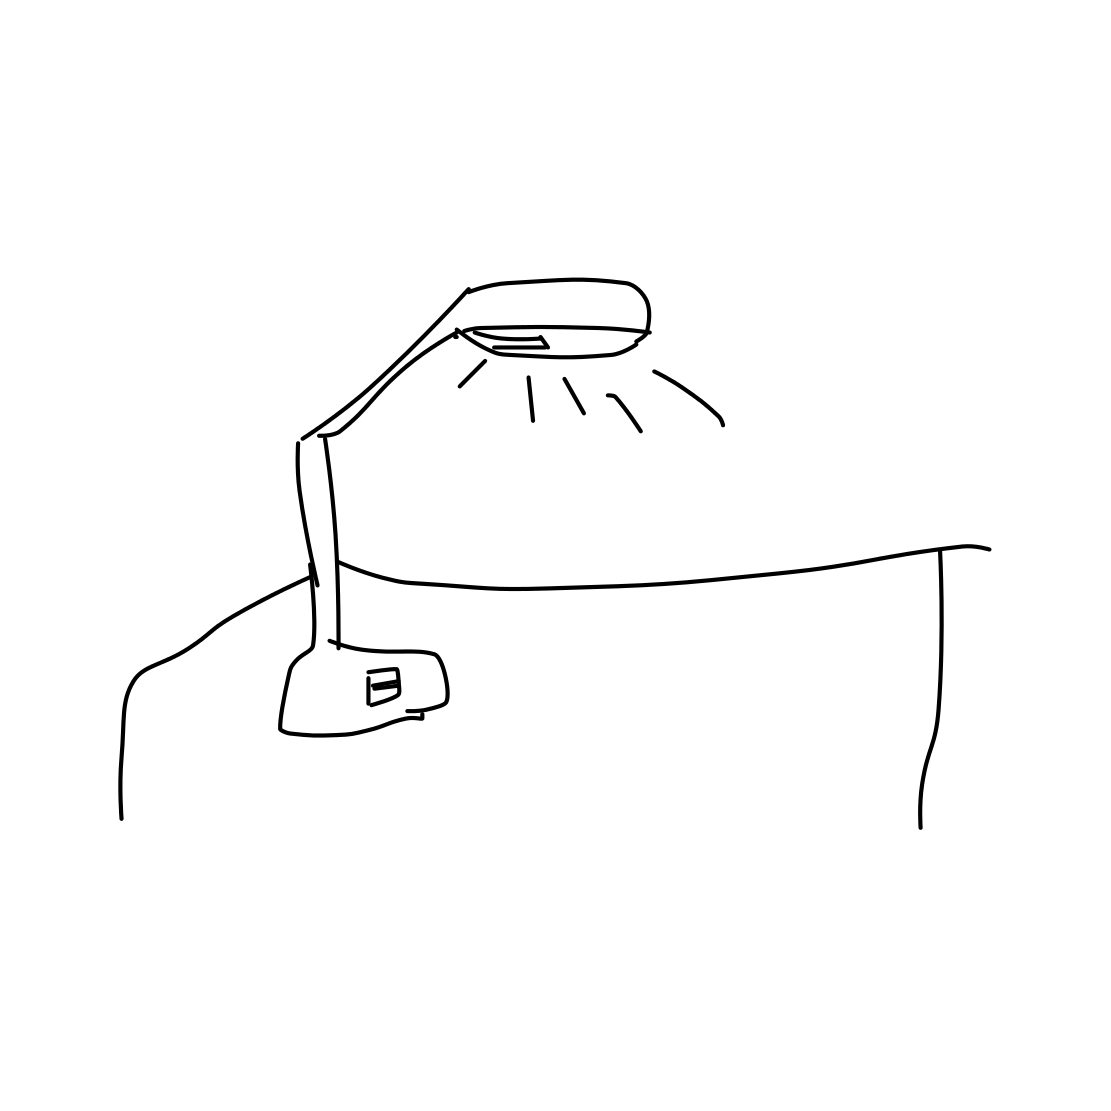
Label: tablelamp